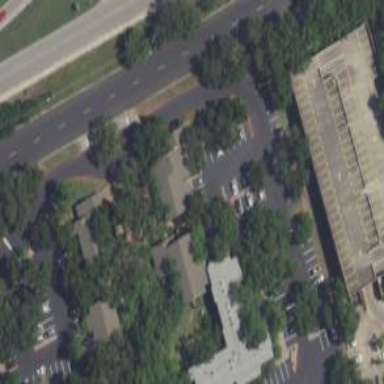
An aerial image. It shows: Commercial building.